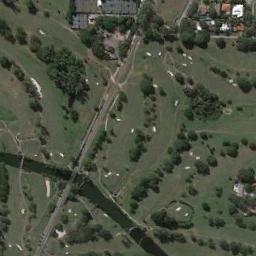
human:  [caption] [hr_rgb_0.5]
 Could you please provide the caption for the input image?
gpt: There are four rows of red houses and two lakes .

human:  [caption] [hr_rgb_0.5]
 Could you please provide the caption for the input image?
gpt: The golf course has some fairways, Roads, Barrier trees and sandpits and a river goes through the golf course .

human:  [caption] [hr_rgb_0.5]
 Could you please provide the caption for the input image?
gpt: There are a few bunkers and a small river and several paths on the large green lawn in the golf course with many trees and several buildings .

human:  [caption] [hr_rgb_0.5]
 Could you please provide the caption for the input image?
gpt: There are many buildings beside the golf course .

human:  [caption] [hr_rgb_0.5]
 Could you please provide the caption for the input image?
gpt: There are many bunkers and a river on the golf course .